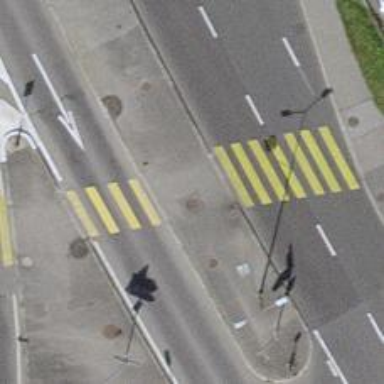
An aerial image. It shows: Traffic calming island.